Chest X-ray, PA view. Patient: 49 years old, sex F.
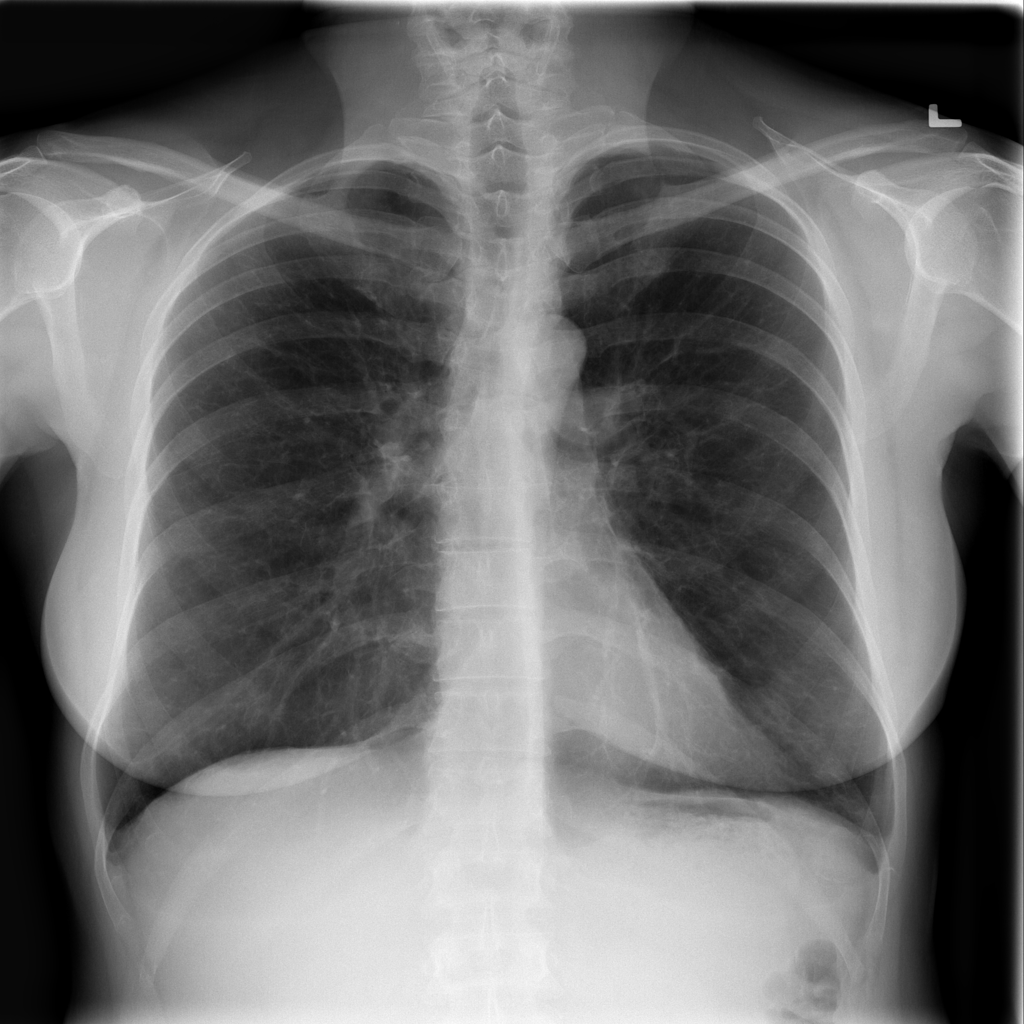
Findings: Pneumothorax